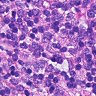
Metastatic tissue present: no